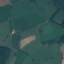
Land use / land cover: Pasture